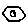
Label: hexagon